Question: Currently, I have a custom view which represents a pie chart.
'''
public class PieChart extends View {
@Override
protected void onDraw(Canvas canvas) {
'''
With the following layout
'''
<?xml version="1.0" encoding="utf-8"?>
<LinearLayout xmlns:android="http://schemas.android.com/apk/res/android"
... >
<org.yccheok.jstock.gui.charting.PieChart
'''
It looks like this (The custom pie chart view is the top half view, which its width is fill_parent, and its height is 50% of parent)

When the activity being launched, I'm looking forward to have a pie chart zoom animation similar to this
<URL>
I had read <URL> to achieve such effect.
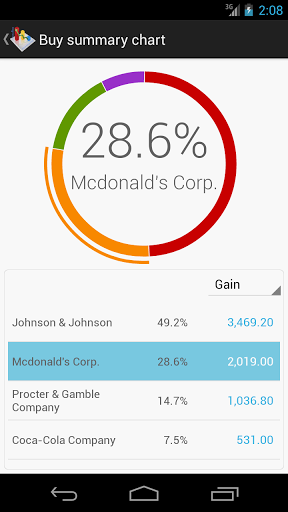
Answer: You can use the good old 'ScaleAnimation' to achieve this effect. Here is an example which scales a view from 20% to 100%. The scale origin is set to the center of the view.
'''
ScaleAnimation scaleAnimation = new ScaleAnimation(0.2f, 1f, 0.2f, 1f, ScaleAnimation.RELATIVE_TO_SELF, 0.5f,
ScaleAnimation.RELATIVE_TO_SELF, 0.5f);
scaleAnimation.setDuration(600);
pieChart.startAnimation(set);
'''
See <URL> for the full documentation.